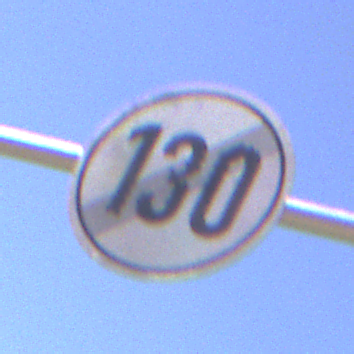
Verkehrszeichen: EndeGeschwindigkeit130
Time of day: Midday
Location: Outdoor (Nature)
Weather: Clear
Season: NotSpecified
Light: Natural